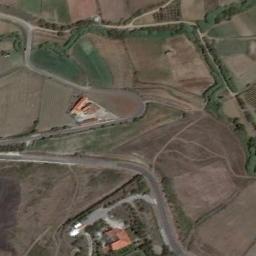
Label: terrace